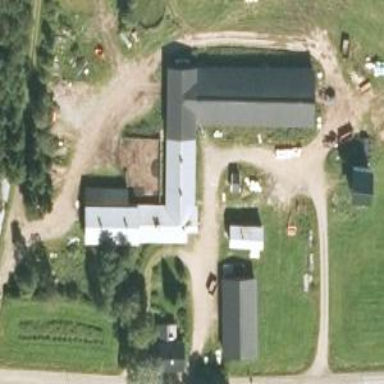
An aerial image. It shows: Farmyard area.